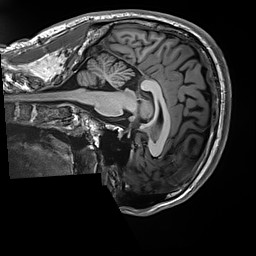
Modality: T1w
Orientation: sagittal
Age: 30
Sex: male
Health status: healthy
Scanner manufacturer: siemens
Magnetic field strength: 3 T
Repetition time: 2.5 s
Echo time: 0.00299 s